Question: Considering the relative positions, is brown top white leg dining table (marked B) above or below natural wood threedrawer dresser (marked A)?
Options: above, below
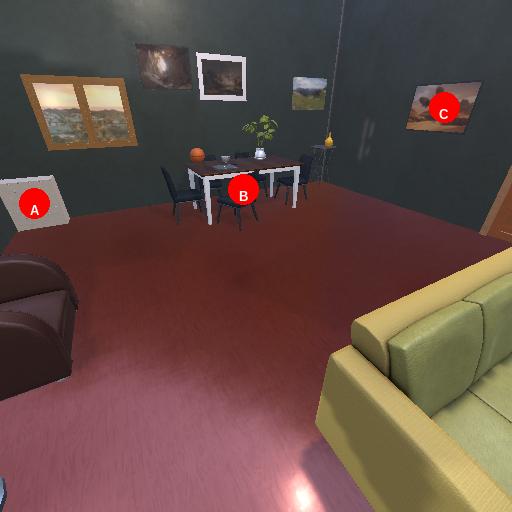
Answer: above